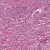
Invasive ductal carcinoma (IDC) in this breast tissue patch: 1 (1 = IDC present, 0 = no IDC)